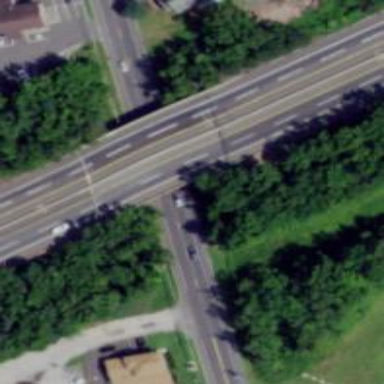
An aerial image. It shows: Urban freeway bridge over motorway.